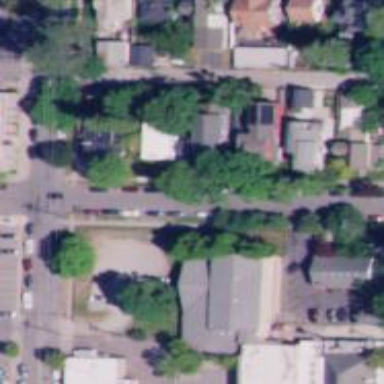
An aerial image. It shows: Sidewalk.